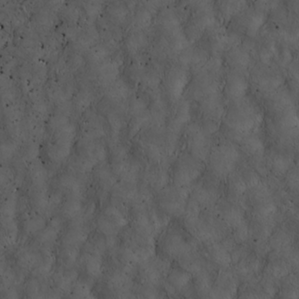
Label: non_frost